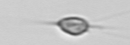
Label: Acanthoica_quattrospina